Question:
Make font color beautiful as shown on title of the page. If you have another ideas about the best font color ever, please don't be so shy, just share it. Thanks for your attention.
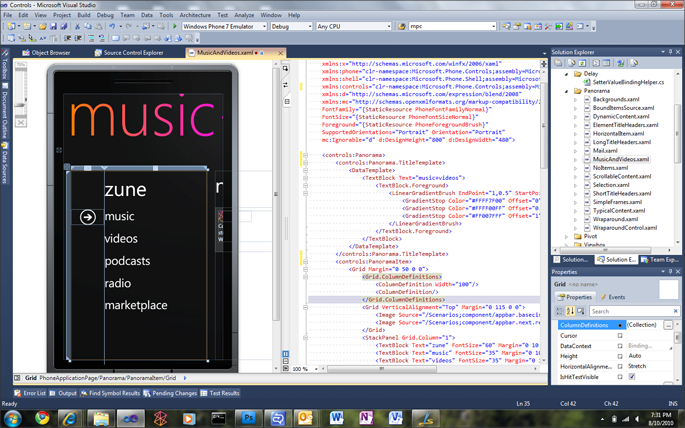
Answer: I think you're looking for something like the .
Head to the properties window, then to the "brush" section and finally to the "gradient brush".
You could check out the <URL>.